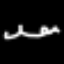
Label: squiggle